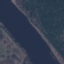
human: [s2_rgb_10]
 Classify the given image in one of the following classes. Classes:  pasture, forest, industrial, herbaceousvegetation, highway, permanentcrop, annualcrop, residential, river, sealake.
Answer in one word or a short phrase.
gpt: River